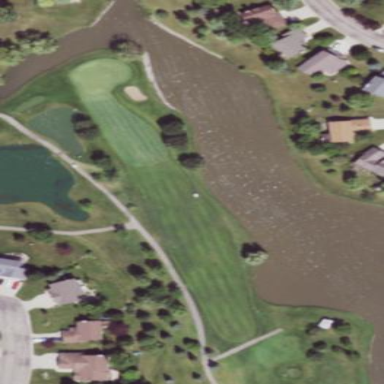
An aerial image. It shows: Golf fairway in the image.